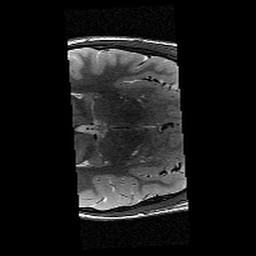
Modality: T2w
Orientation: axial
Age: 13
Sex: male
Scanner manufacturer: siemens
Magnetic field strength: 3 T
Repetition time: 9.23 s
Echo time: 0.067 s